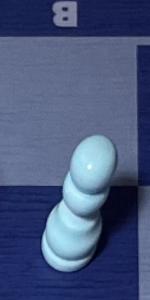
Label: Pawn_White